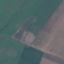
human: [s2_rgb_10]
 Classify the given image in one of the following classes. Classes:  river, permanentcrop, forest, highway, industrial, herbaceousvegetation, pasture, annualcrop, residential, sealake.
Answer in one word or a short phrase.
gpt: AnnualCrop